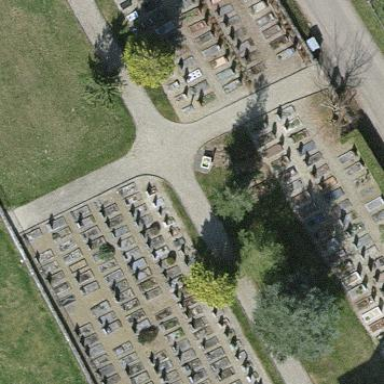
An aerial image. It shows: Cemetery.